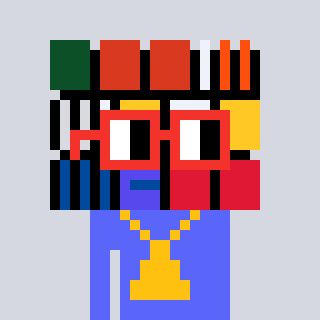
a pixel art character with square red glasses, a abstract-shaped head and a purple-colored body on a cool background